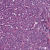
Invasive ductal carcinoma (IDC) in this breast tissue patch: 1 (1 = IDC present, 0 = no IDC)